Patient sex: M
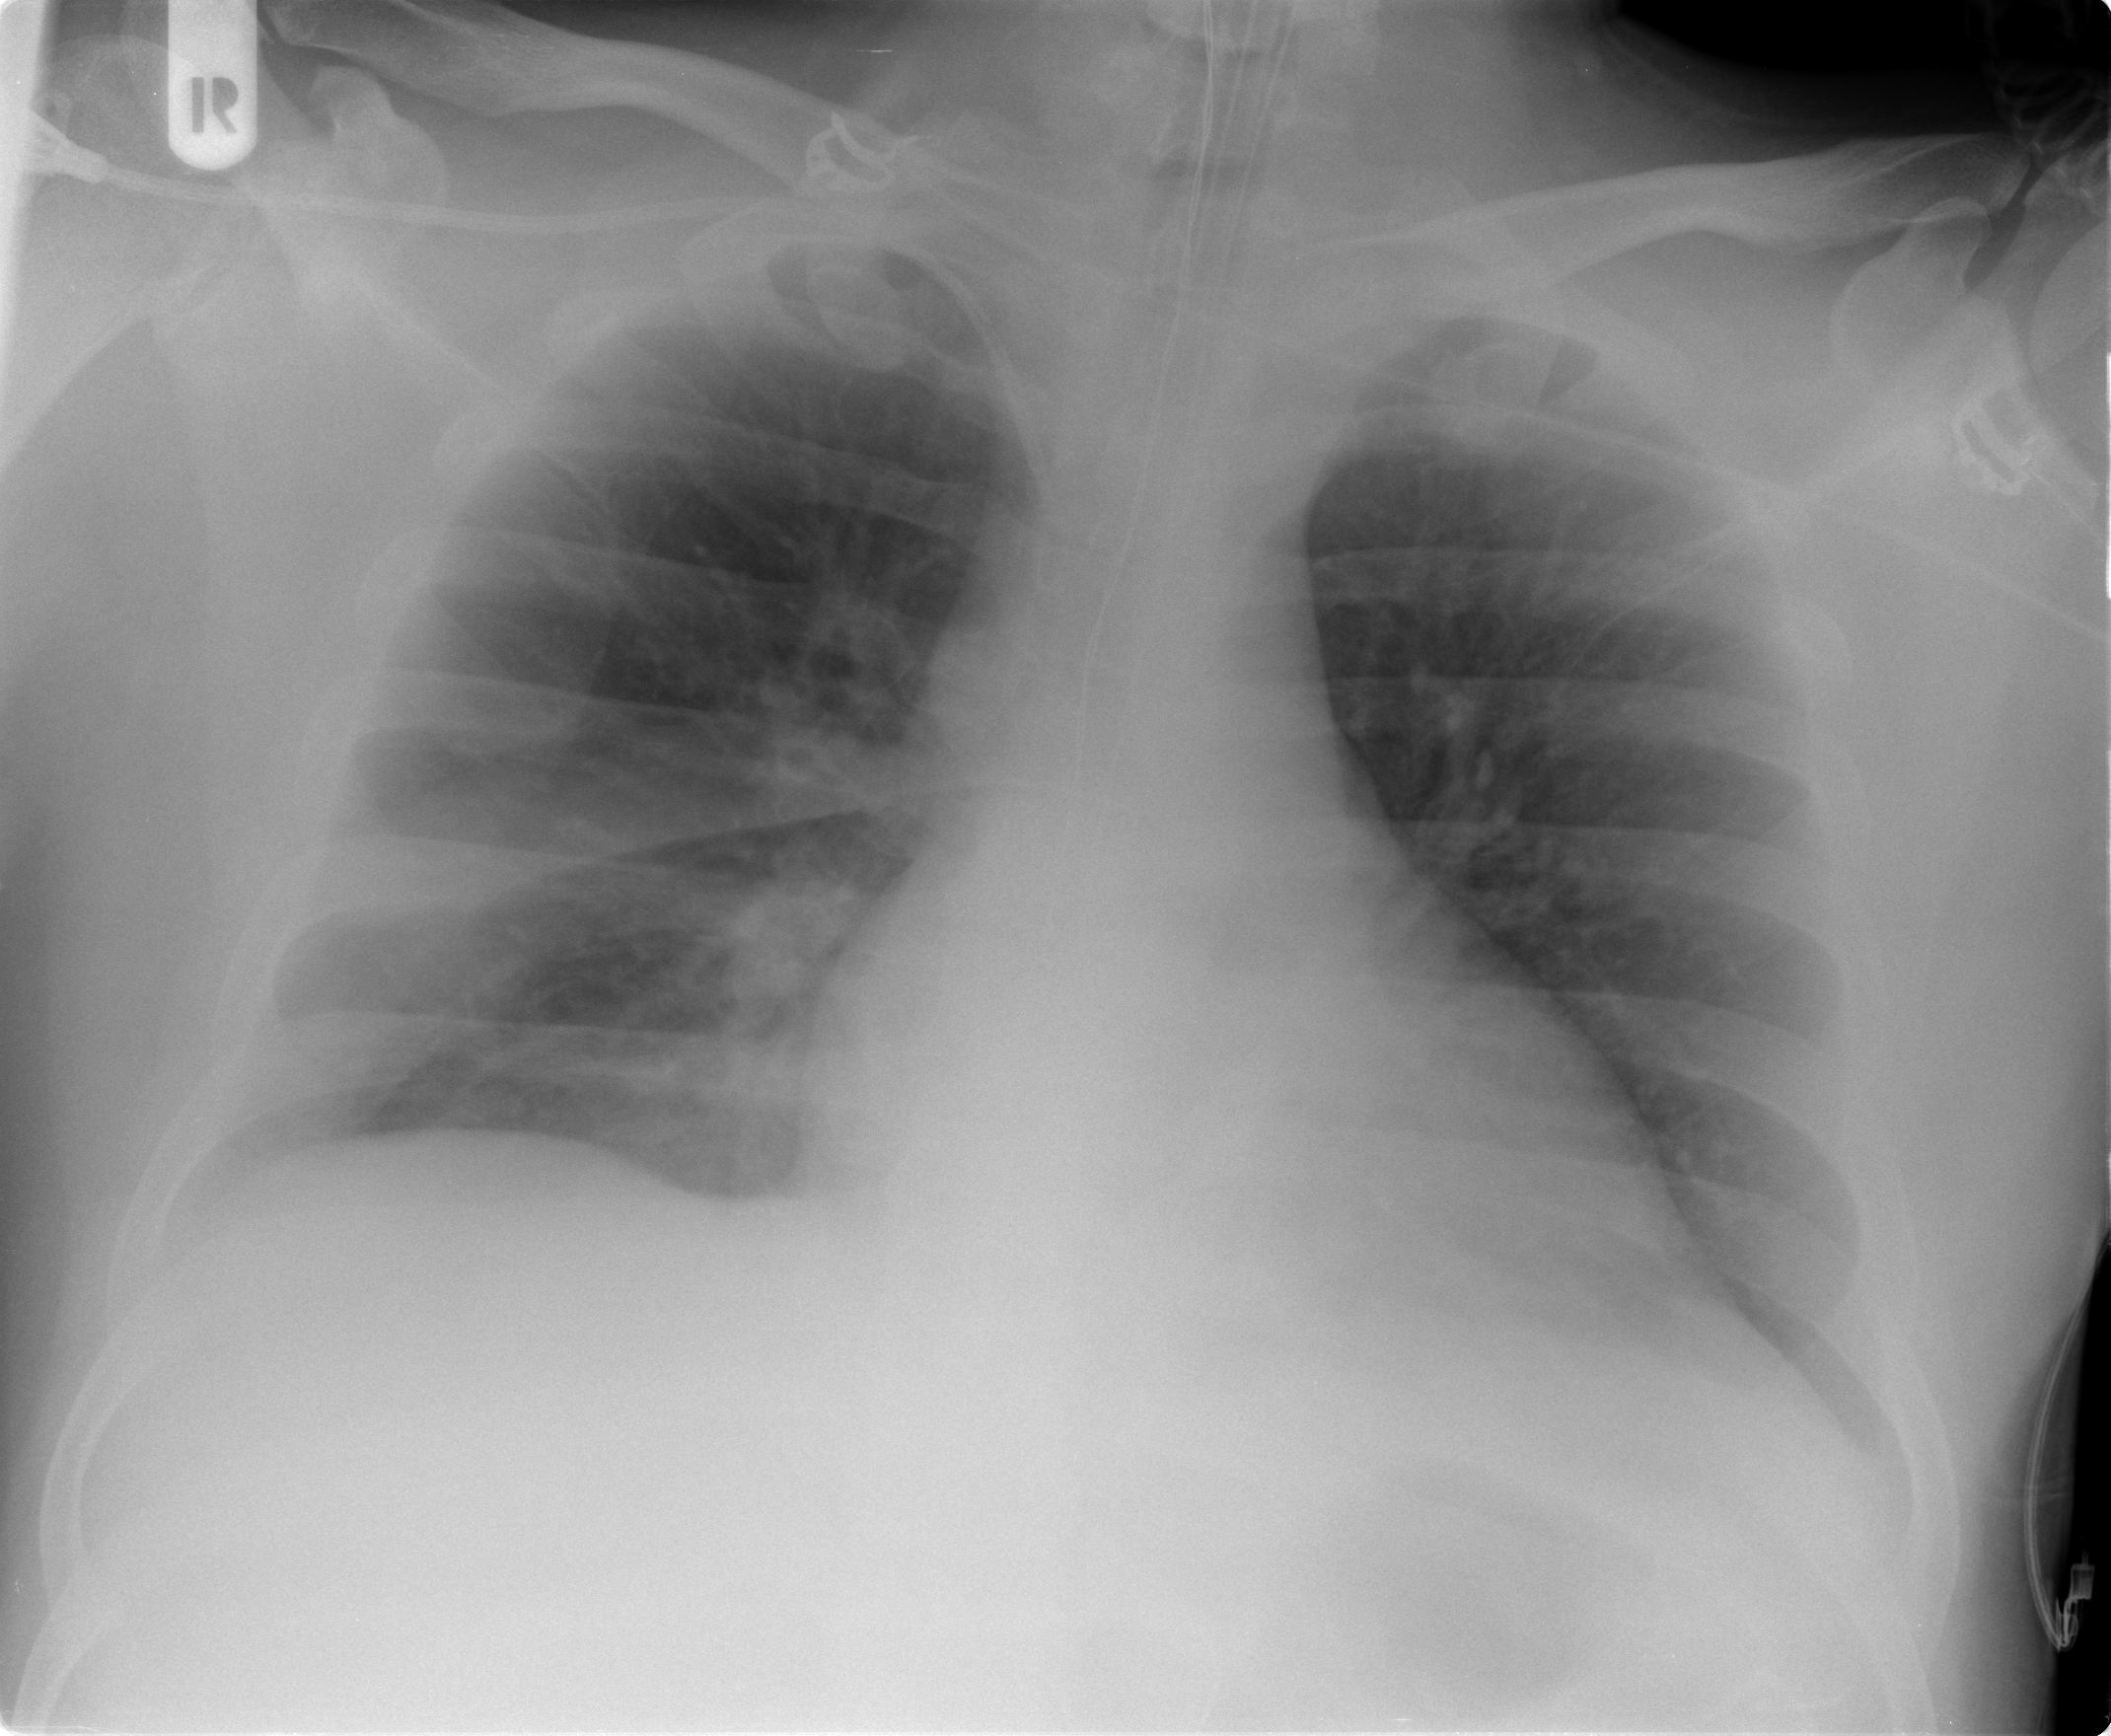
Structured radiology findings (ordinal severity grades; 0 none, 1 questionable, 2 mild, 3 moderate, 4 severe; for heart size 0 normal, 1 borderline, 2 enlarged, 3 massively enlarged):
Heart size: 2
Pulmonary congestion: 0
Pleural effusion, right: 1
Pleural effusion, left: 2
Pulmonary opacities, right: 0
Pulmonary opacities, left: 0
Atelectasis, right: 2
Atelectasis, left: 0